Question: I would like to find a formula that enables me to calculate at once what the following two formulas calculate individually. The formula would have to ignore blank cells.
1) A formula that enables me to average the nth last entries in a column and that ignores blank cells (entered using CTRL+SHIFT+ENTER)
'''
=AVERAGE(IF(ROW(A1:A10)>=LARGE(IF(A1:A10,ROW(A1:A10)),nth),IF(A1:A10,A1:A10)))
'''
2) A formula that averages values if a certain condition is met in an adjacent column (entered using CTRL+SHIFT+ENTER)
'''
=AVERAGE(IF(A1:A10="CONDITION",B1:B10))
'''
Of course, I would have to manually input the "nth value" as well as the condition.
This example demonstrates what I would like to accomplish (see text below)

What would the average be for the last two entries where the condition is "Blue"? (7.5)
What would the average be for the last three entries where the condition is "Red"? (7)
etc.
Again please note the blank cells.
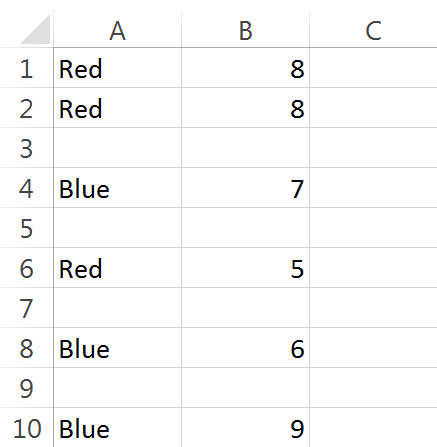
Answer: You can use this array formula to average the last 3 non-blank Blues
> =AVERAGE(IF(A1:A10="Blue",IF(ISNUMBER(B1:B10),IF(ROW(B1:B10)>=LARGE(IF(A1:A10 ="Blue",IF(ISNUMBER(B1:B10),ROW(B1:B10))),3),B1:B10))))
Change condition and n value if required.
what result do you expect if there aren't 3 non-blank Blues? with the above you'll get a #NUM! error